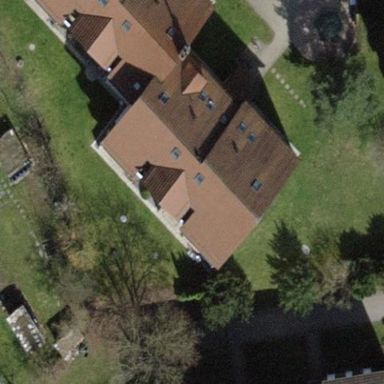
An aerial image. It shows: Image showing building with apartments.